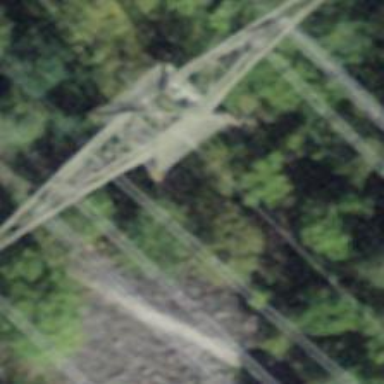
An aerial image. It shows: Power tower.